Question: I'm trying to find out how to make a custom knob control. To explain I have included a mockup:
I would like the numeric values shown to be databindable (and include ticks to optionally snap to) I think I have to take the slider as a base but it's confusing how to make a custom control properly and databind all the values.
Any advice?
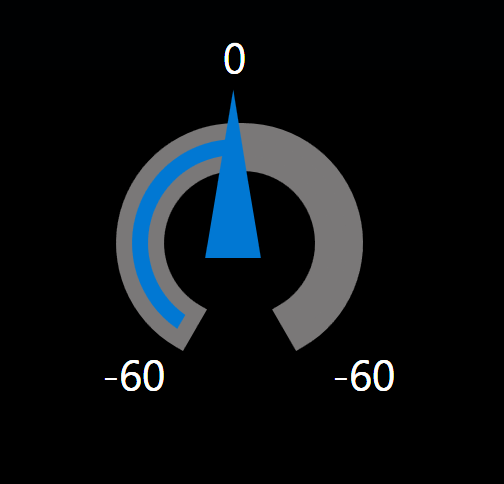
Answer: just have a look at the guage control for a reference
<URL>